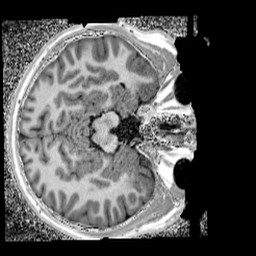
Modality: UNIT1_denoised
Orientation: axial
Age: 13
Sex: male
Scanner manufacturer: siemens
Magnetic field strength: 3 T
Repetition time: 4 s
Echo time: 0.00299 s